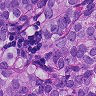
Metastatic tissue present: yes